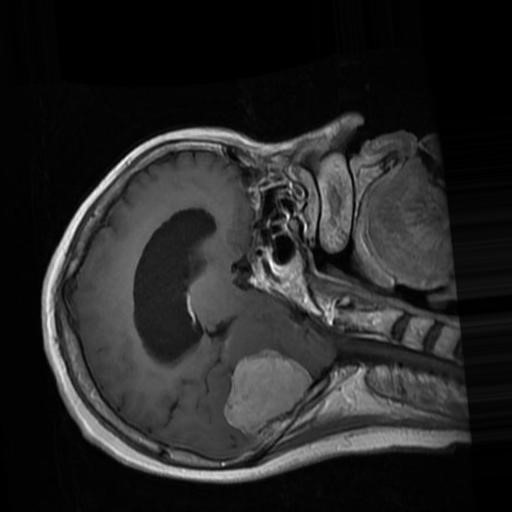
Label: brain_menin